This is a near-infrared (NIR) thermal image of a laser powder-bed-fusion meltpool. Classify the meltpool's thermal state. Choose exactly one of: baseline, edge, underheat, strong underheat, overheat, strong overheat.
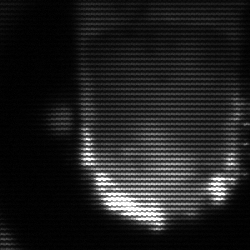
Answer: baseline